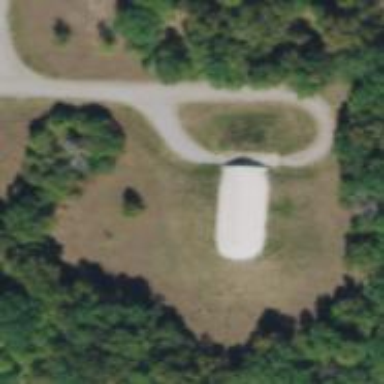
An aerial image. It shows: Military bunker.